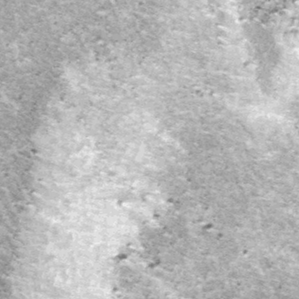
Label: frost